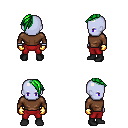
a pixel art fantasy rpg character, male body template, dark elf, purple skin, brown long-sleeve shirt, red pants, green long mohawk hairstyle, gold gloves, black shoes, four views (front, back, left, right), 2x2 character sprite sheet, small pixel art, hard edges, no anti-aliasing